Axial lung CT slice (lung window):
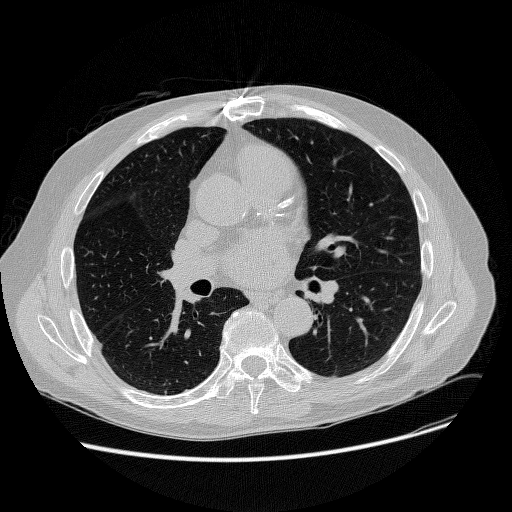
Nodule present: no